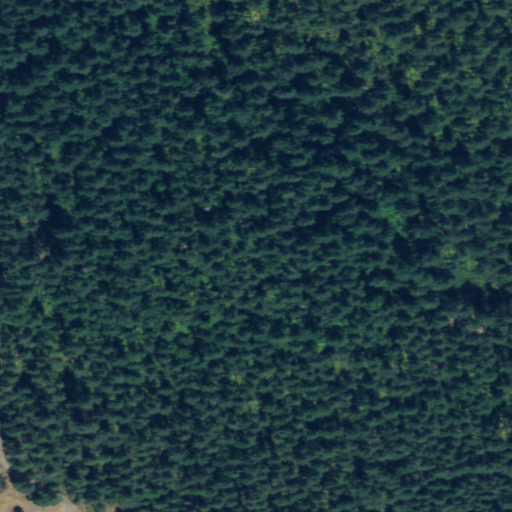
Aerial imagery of mountain in Washington named Folsom Hill containing evergreen forest and grassland